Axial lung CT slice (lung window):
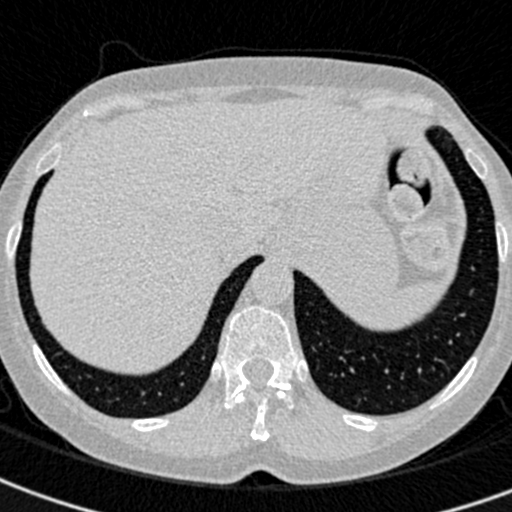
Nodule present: no